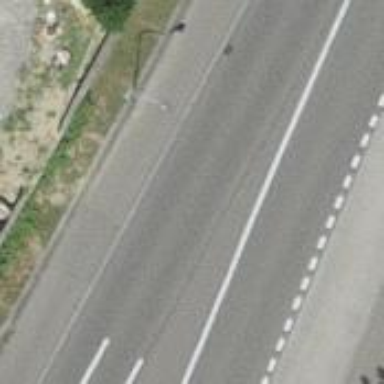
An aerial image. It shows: Secondary road with asphalt surface and sidewalks on both sides.